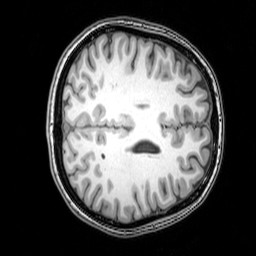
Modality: T1w
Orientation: axial
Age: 21
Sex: female
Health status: healthy
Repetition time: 0.081 s
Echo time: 0.037 s